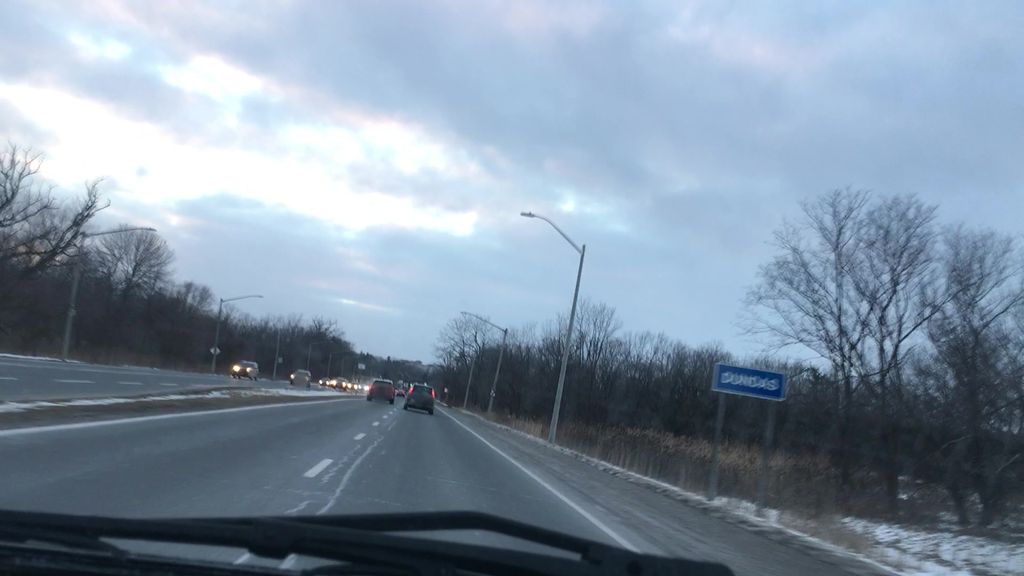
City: hamilton